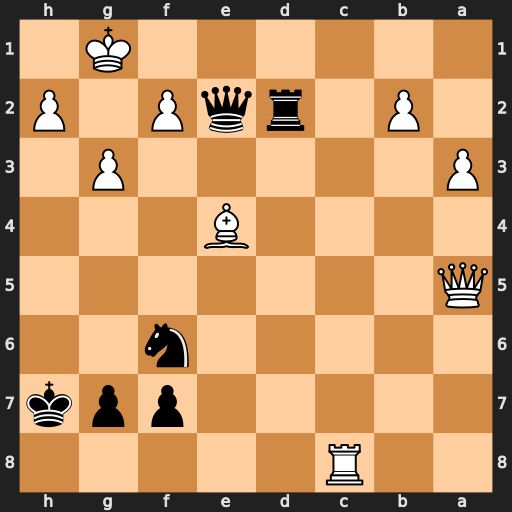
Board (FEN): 2R5/5ppk/5n2/Q7/4B3/P5P1/1P1rqP1P/6K1
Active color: b
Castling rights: -
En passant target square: -
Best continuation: g6 Qxd2 Qxd2